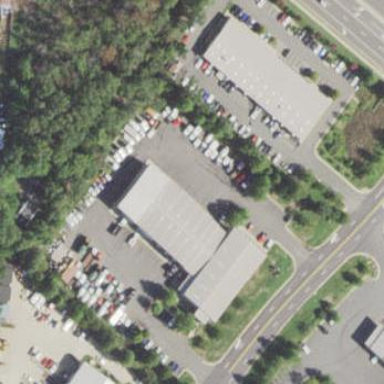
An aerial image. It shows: Building that is truck shop.